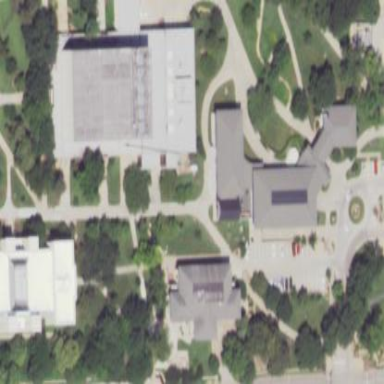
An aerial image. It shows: University building that houses museum.